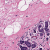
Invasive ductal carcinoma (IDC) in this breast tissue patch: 0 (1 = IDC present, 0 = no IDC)